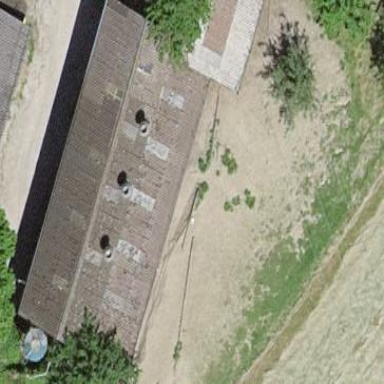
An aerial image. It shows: Rural barn.